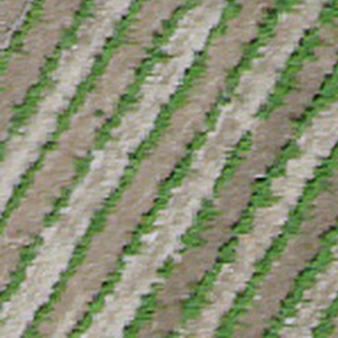
Label: other